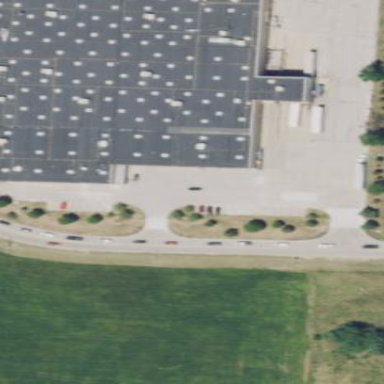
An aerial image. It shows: Retail building that houses wholesale shop.